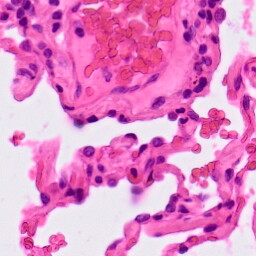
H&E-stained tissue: Lung